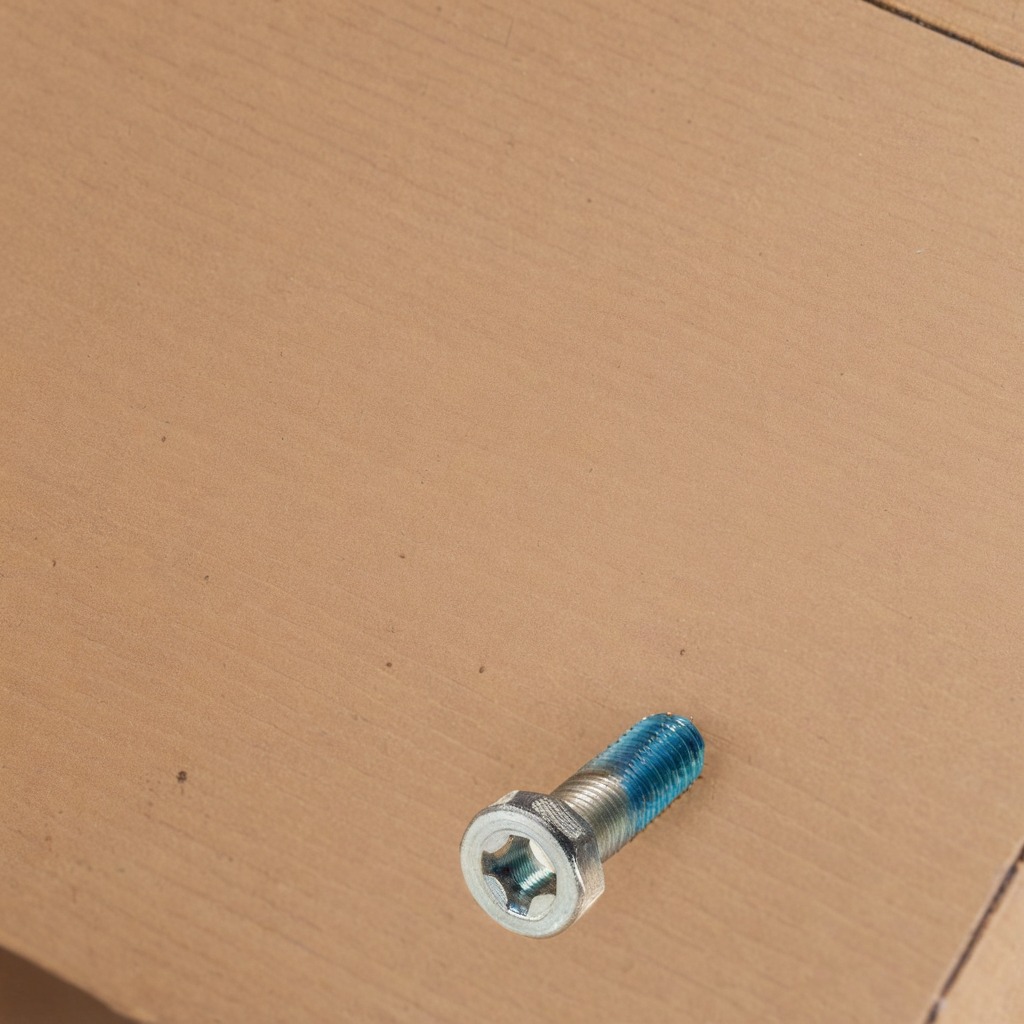
A metal screw lying on the cardboard box surface in an outdoor workshop during daytime bright natural light soft shadows slightly creased but